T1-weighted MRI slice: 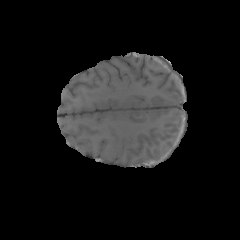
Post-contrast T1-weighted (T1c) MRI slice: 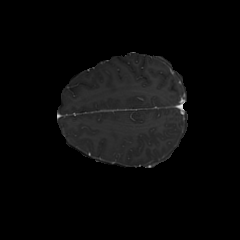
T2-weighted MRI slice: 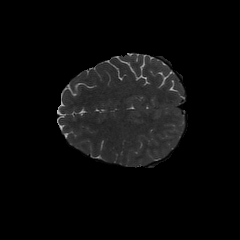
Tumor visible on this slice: no